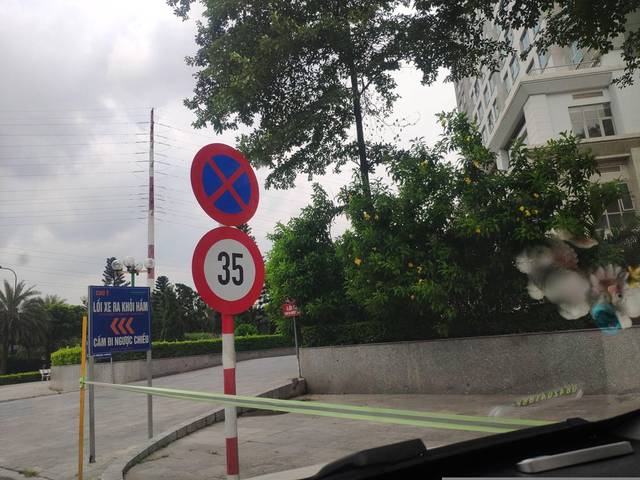
Region: Vietnam
Coordinates: 21.086, 105.788